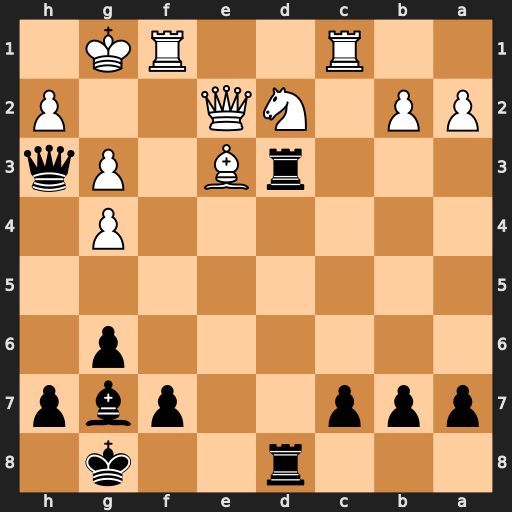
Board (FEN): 3r2k1/ppp2pbp/6p1/8/6P1/3rB1Pq/PP1NQ2P/2R2RK1
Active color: b
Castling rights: -
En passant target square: -
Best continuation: Rxe3 Qxe3 Bd4 Qxd4 Rxd4